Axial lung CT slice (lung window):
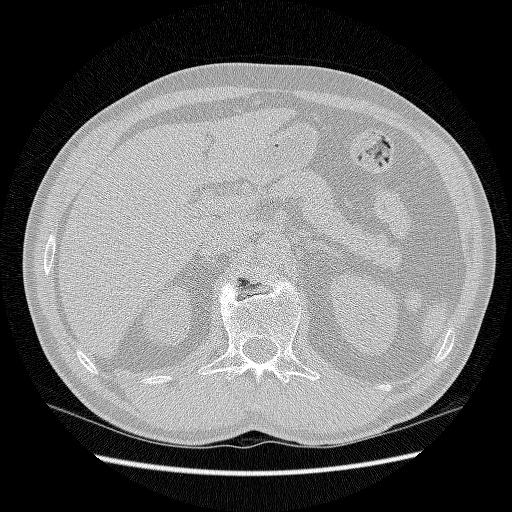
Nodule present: no